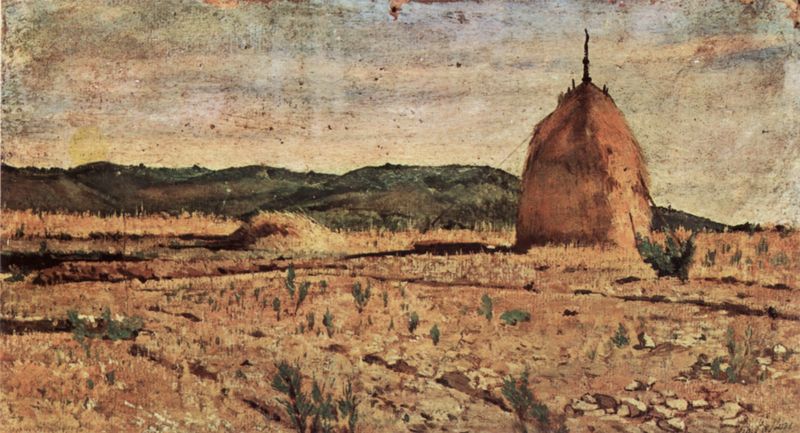
Titel: Der Heuschober
Künstler: Giovanni Fattori
Standort: Livorno
Institution: Museo Fattoriano
Schlagwörter: berg, blau, blätter, dunkel, felsen, gemälde, himmel, schatten, weiß, wolken, aquarell, gelb, grün, impressionismus, landschaft, ocker, braun, grau, hell, hintergrund, licht, schwarz, stroh, gras, wiese, alt, spitze, stein, steine, ebene, erde, feld, felder, horizont, hügel, mühle, natur, büsche, sonne, wiesen, boden, land, realismus, pflanzen, tal, wald, arbeit, bauern, deutschland, erdig, orang, sommer, papier, moderne, acker, ernte, feldarbeit, furchen, getreide, heiß, heu, trocken, berge, dürre, fels, sonnenlicht, schattierung, sonnenuntergang, wasserfarbe, romantik, olive, monet, realistisch, manet, bauer, punkte, courbet, offen, haufen, seil, heuhaufen, stoppeln, hügelig, karg, siena, ackerbau, spätsommer, büschel, sfumato, ähren, aufgetürmt, heuschober, heuballen, murnau, schober, unschärfe, heumanderl, strohhaufen, fuder, trockenheit, agrar, naturdarstellung, stoppelfeld, heumännchen, strahdrischen, miete, bewirtschaftung, feldboden, heufuder, heuhocken, unschargf, abgeerntet, heustapel, experssionismus, geerntet, nadelgehölze